Question: Find the variance in the following histogram, where the data are distributed only above tens and the height of the histogram is an integer multiple of 5. Keep the result of the variance as an integer.
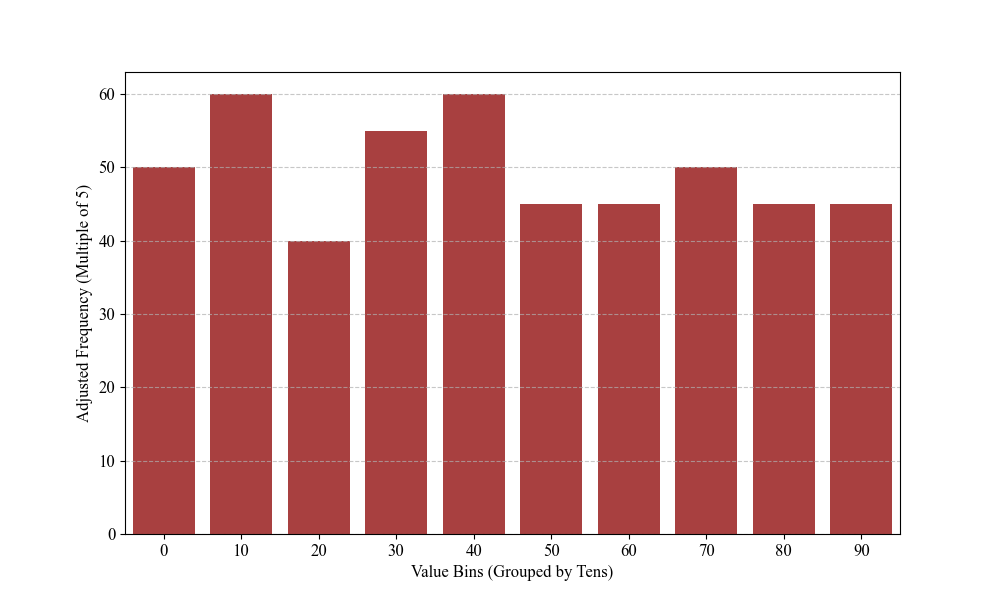
Answer: 811